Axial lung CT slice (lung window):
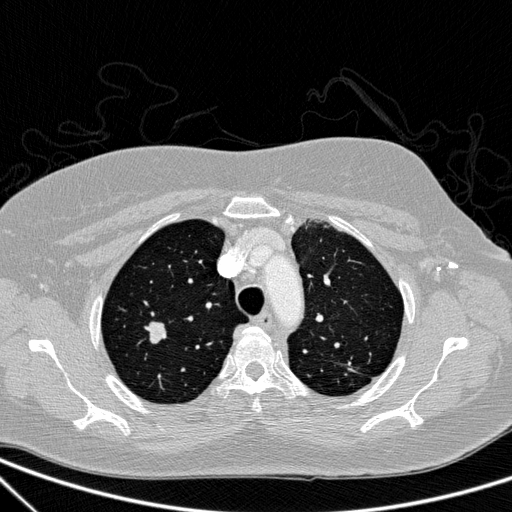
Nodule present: yes
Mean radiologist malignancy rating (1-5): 4.25